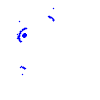
Particle: kaon